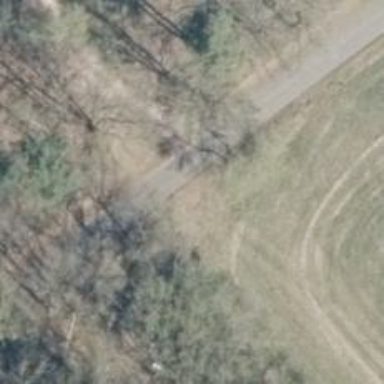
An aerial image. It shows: Unclassified road.